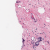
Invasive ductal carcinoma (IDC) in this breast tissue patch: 0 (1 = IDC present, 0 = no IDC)